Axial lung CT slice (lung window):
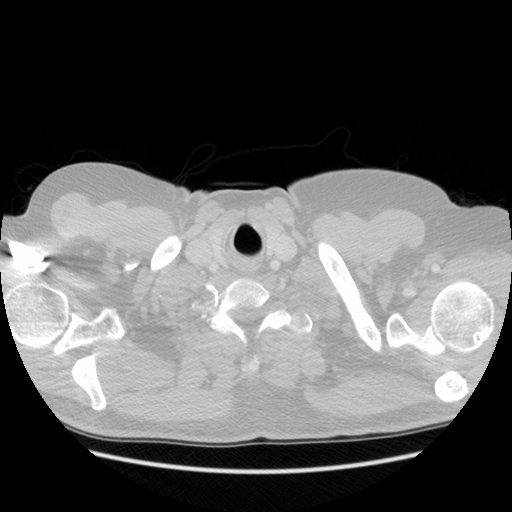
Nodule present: no